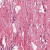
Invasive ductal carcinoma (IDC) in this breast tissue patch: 0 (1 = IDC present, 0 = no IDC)